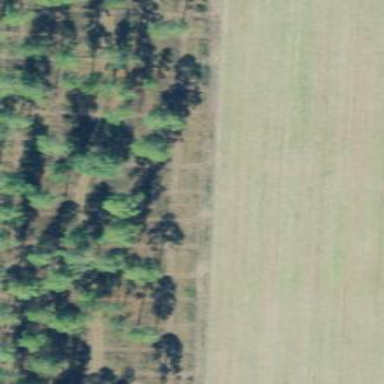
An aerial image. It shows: Orchard.